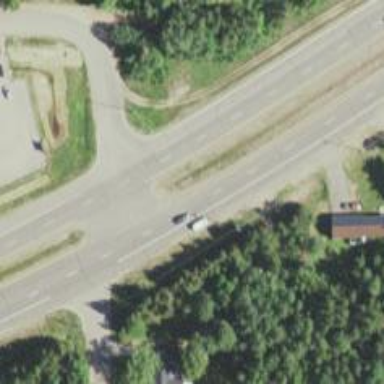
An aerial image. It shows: Trunk highway.